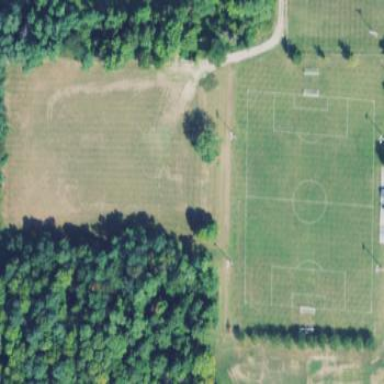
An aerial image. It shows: Soccer pitch for leisure land activities.